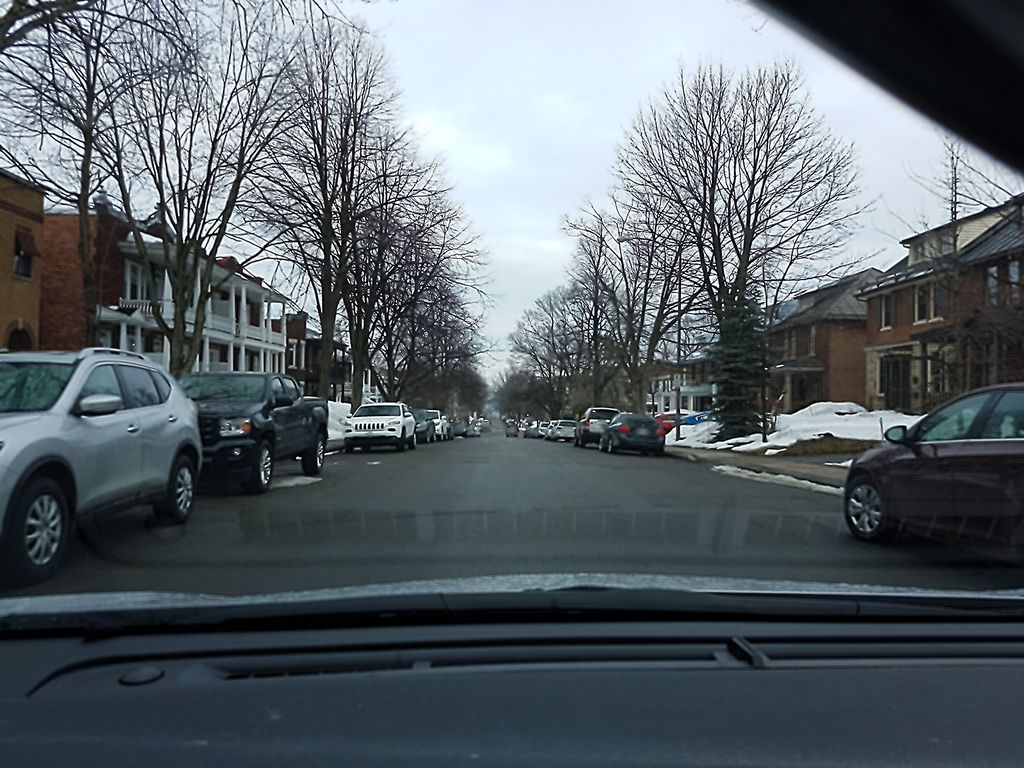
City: quebec_city